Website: walmart
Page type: account-selection
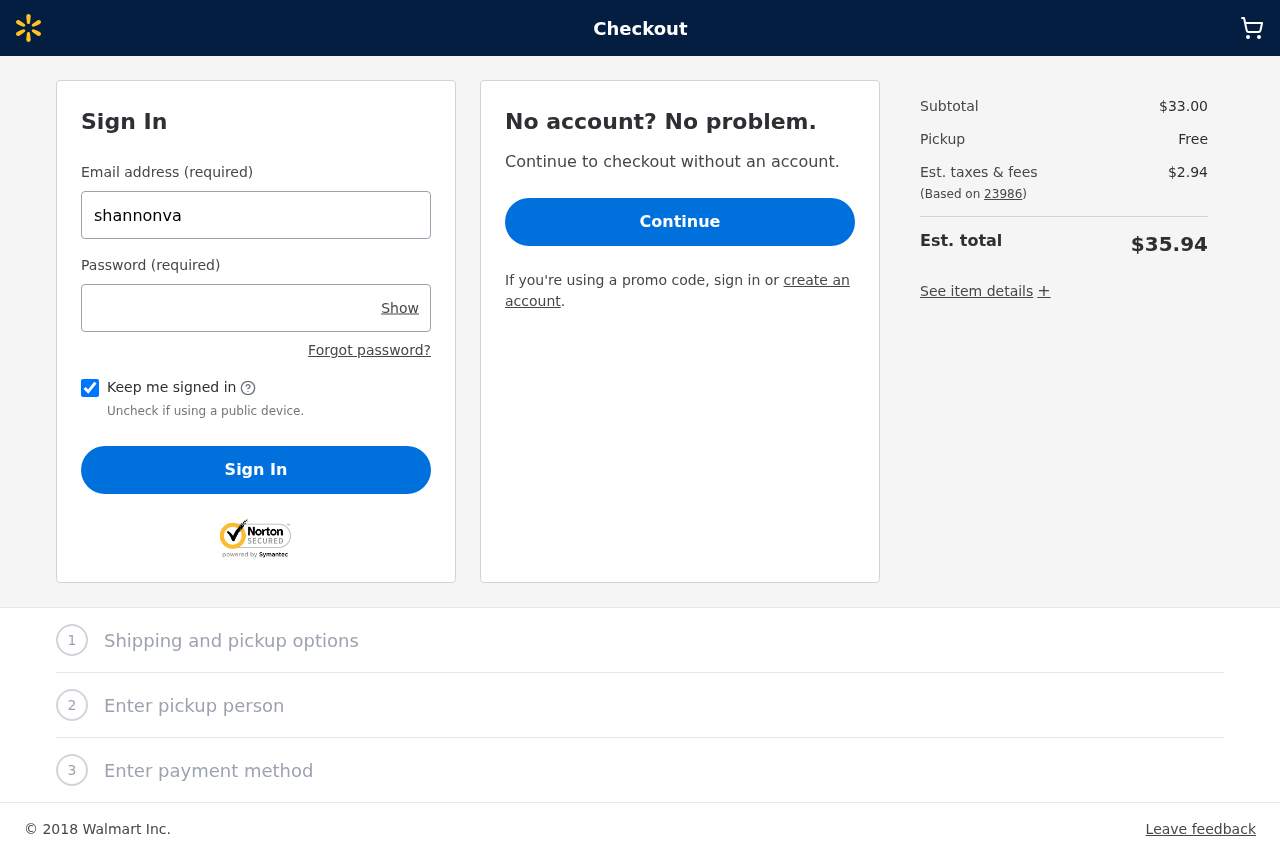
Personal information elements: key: PII_LOGIN_USERNAME
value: shannonvalencia55
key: PII_POSTCODE
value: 23986
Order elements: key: ORDER_SUBTOTAL
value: $33.00
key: ORDER_TAX
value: $2.94
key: ORDER_TOTAL
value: $35.94